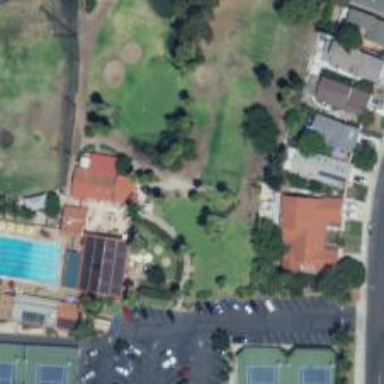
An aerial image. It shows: Pathway for golfing.